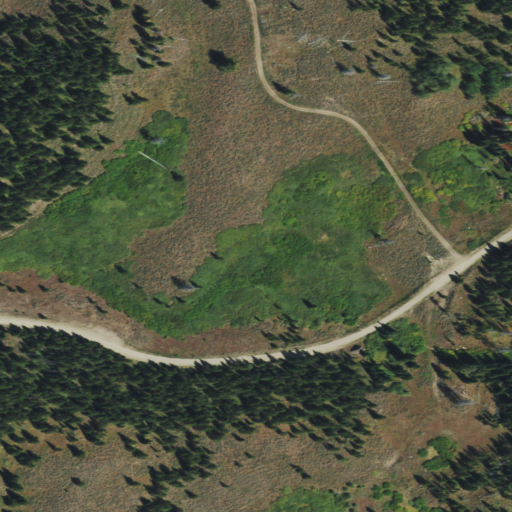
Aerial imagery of plain(s) in Wyoming named Preacher Park containing evergreen forest and shrub